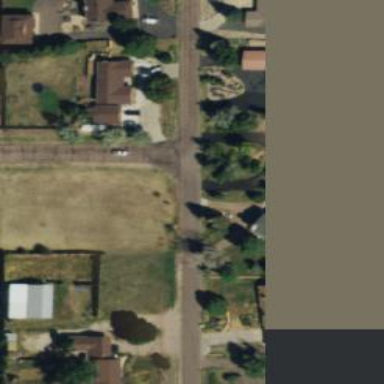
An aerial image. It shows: Residential road.